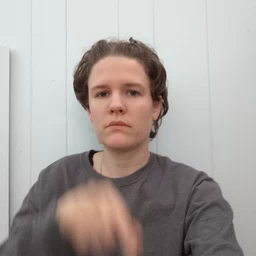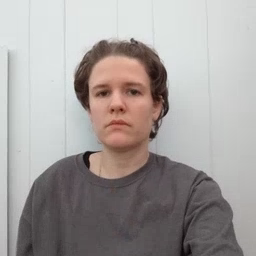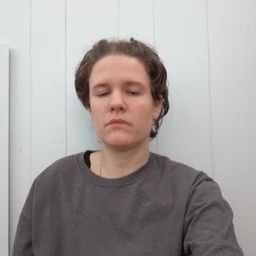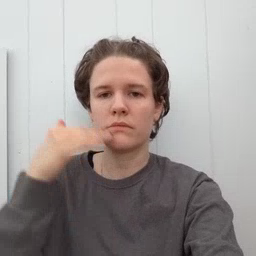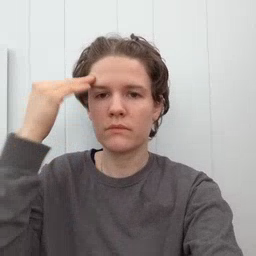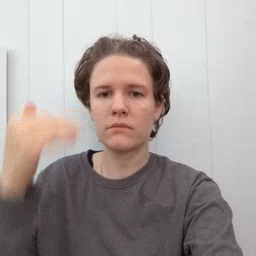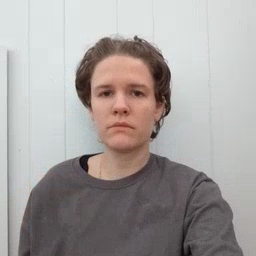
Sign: head